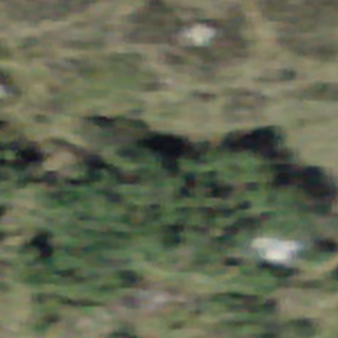
Label: other